Question: How can I reuse functionality of bar button item (added programmatically) in view controllers in Tab bar?

Also, I want to show bar button items (added programmatically) in other view controller in navigation bars. I want to reuse code written in first view controller in other four view controller.
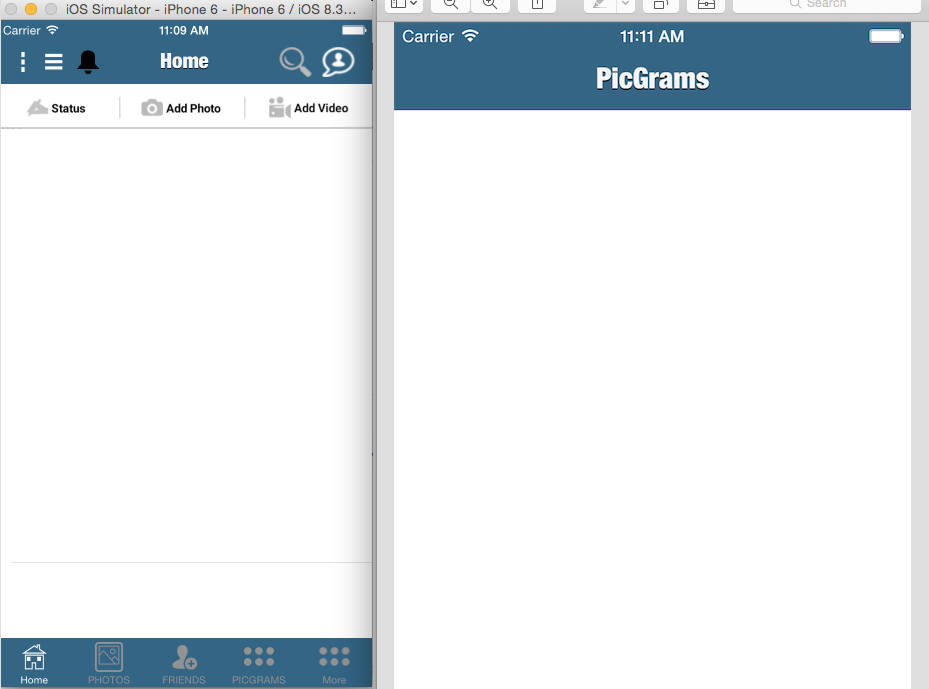
Answer: So you want the top portion in every screen.
The best way to do this is:
1) Create a uiviewcontroller- TOPBARVIEWCONTROLLER : UIViewController & add the buttons n stuff u want in your topbar.
eg,
'''
@property (nonatomic, strong) UILabel *headerLBL;
-(void)setHeaderTitle:(NSString *)strHeading;
'''
2) Now in the other viewController class where you want the topbar,
'''
#import "TOPBARVIEWCONTROLLER.h"
'''
instead of using: picgramViewcotroller: UIViewController
use: picgramViewcotroller: TOPBARVIEWCONTROLLER
in .h file
in .m file, in viewdidload, call:
'''
[self setHeaderTitle:@"New header title"];
'''